Interaction volume radius: 5 \u00c5
Interaction volume height: 20 \u00c5
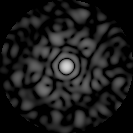
Disorder parameter: 0.8752